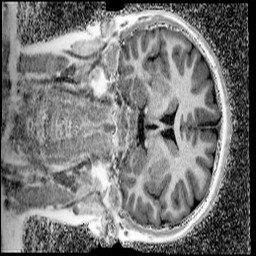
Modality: UNIT1_denoised
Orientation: coronal
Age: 12
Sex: female
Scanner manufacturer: siemens
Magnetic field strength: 3 T
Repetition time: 4 s
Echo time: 0.00299 s